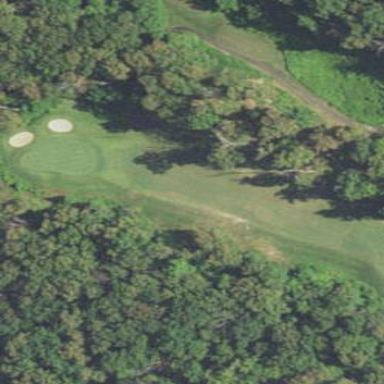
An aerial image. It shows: Golf fairway surrounded by grass.